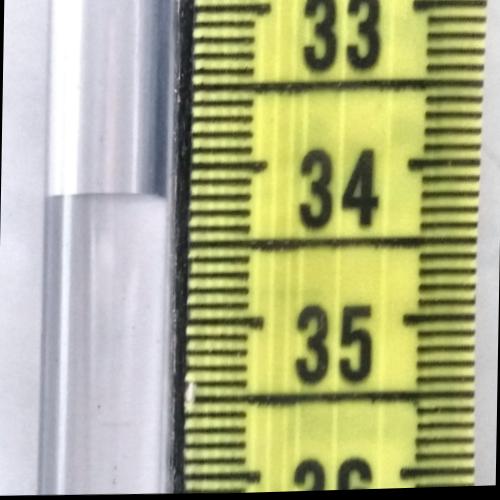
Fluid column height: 34.2 cm